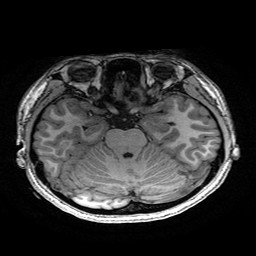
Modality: T1w
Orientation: coronal
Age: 21
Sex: female
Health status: healthy
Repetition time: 2.53 s
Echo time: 0.0034 s